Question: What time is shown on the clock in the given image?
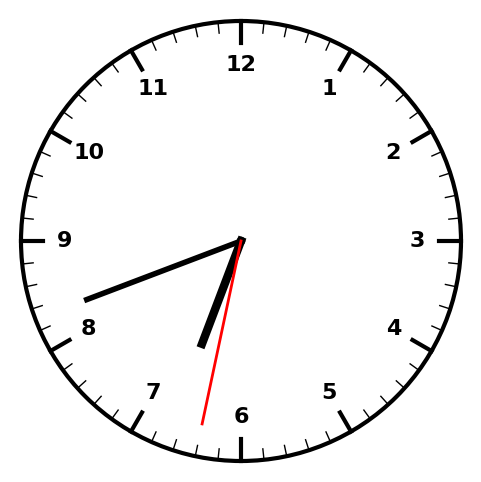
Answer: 06:41:32